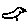
Label: bird